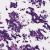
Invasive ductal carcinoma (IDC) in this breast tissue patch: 0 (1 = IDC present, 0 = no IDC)